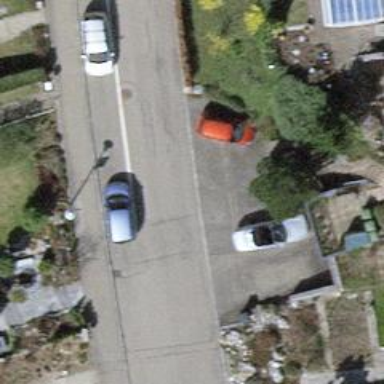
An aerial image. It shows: Residential road with asphalt surface and sidewalk on the left side.